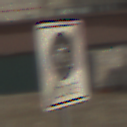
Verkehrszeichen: EndeFahrradzone
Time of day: MorningAfternoon
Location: Outdoor (Urban)
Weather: PartlyCloudy
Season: NotSpecified
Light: Natural